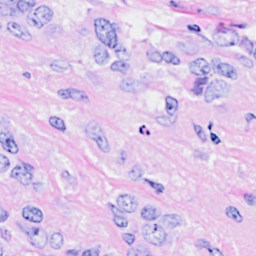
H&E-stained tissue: Breast